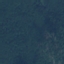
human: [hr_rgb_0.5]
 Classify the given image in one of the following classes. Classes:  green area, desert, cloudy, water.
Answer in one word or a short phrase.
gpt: green area